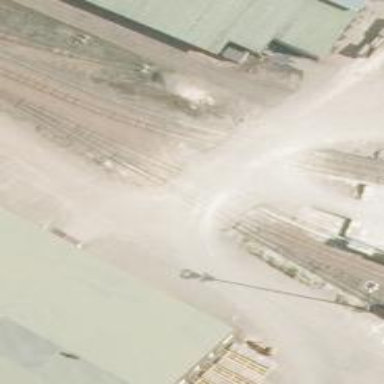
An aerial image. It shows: Rail spur service.